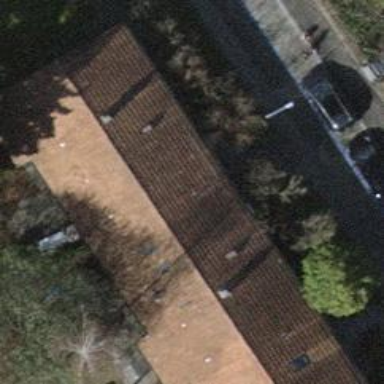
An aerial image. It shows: Simple house.